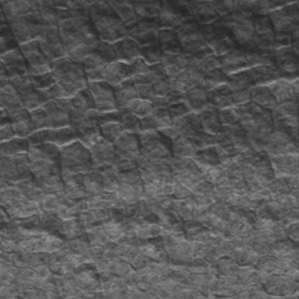
Label: frost